Question: Basically what I need to do is get the value from a specific cell from a different worksheet. The tricky part is that the name of the sheet that it has to access is displayed in a column in the same sheet.

So the status column has to get the number from the other sheet. And the other sheet has to be the name from the "sheetname" column in the same row. If there is no sheet yet it should just stay empty.
Current code I have is this. All this does is create/open the other sheet so far.
'''
Sub CreateNewSheet()
sheet_name_to_create = Range("A" & (ActiveCell.Row)).Value
' Check if filename exists, if false create new else make it active
For rep = 1 To (Worksheets.Count)
If LCase(Sheets(rep).Name) = LCase(sheet_name_to_create) Then
ActiveWorkbook.Sheets(sheet_name_to_create).Activate
Exit Sub
End If
Next
Sheets("TEMPLATE").Copy after:=Sheets(Sheets.Count)
Sheets(ActiveSheet.Name).Name = sheet_name_to_create
End Sub
'''
Its a dutch project so ignore the words at the top btw :p
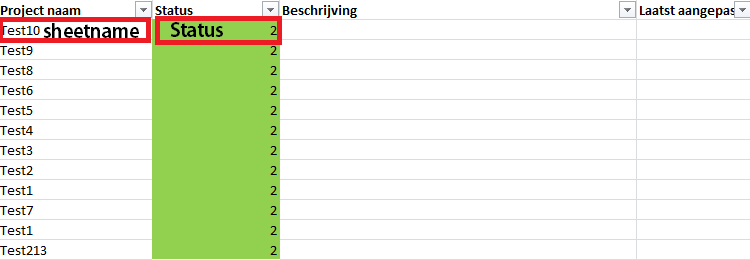
Answer: I am not sure if I get you correct but below example will use Column A data as worksheet name and return cell A1 value in that target sheet to Column B same row.
'''
Sub findNOW()
Dim lastRow As Long
Dim WS As Worksheet
Set WS = ActiveWorkbook.Sheets("Main1")
lastRow = WS.Range("A" & Rows.Count).End(xlUp).Row
For i = 2 To lastRow
On Error Resume Next
WS.Range("B" & i).Value = ThisWorkbook.Sheets(WS.Range("A" & i).Value).Range("A1").Value
Next
End Sub
'''